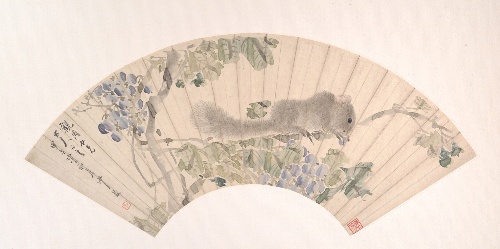
Title: 清  沙馥  松鼠葡萄  扇面|Squirrel and Grapes
Artist: Sha Fu
Artist bio: Chinese, 1831–1906
Date: dated 1894
Object type: Folding fan mounted as an album leaf
Classification: Paintings
Medium: Folding fan mounted as an album leaf; ink and color on alum paper
Culture: China
Period: Qing dynasty (1644–1911)
Dimensions: 6 5/8 x 19 3/4 in. (16.8 x 50.2 cm)
Department: Asian Art
Credit line: Gift of Robert Hatfield Ellsworth, in memory of La Ferne Hatfield Ellsworth, 1986
Accession year: 1986
Repository: Metropolitan Museum of Art, New York, NY
Tags: Grapes|Squirrels|Leaves